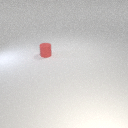
small red rubber cylinder